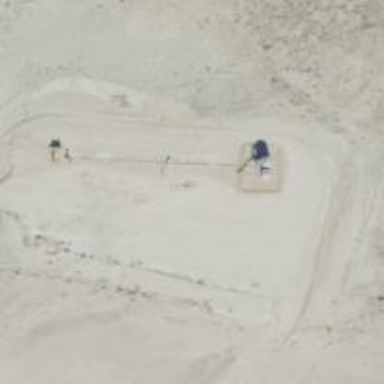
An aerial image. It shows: Petroleum well.